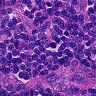
Metastatic tissue present: no